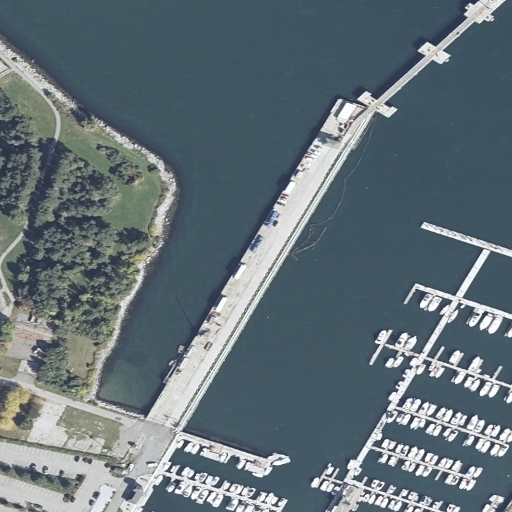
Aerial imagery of cape in Maine named Cushing Point containing open water, medium intensity development, high intensity development, low intensity development, barren land, and open development